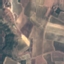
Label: PermanentCrop